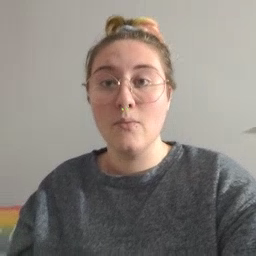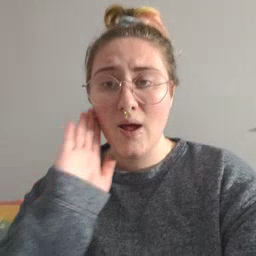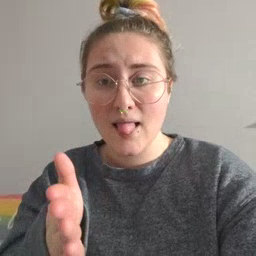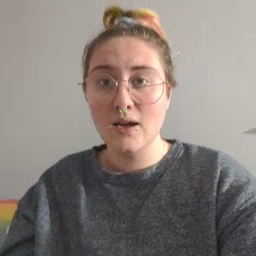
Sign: will